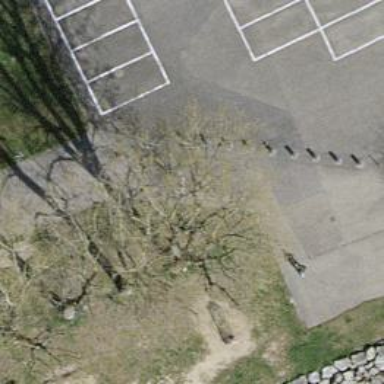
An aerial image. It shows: Bollard barrier.